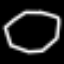
Label: octagon